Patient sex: M
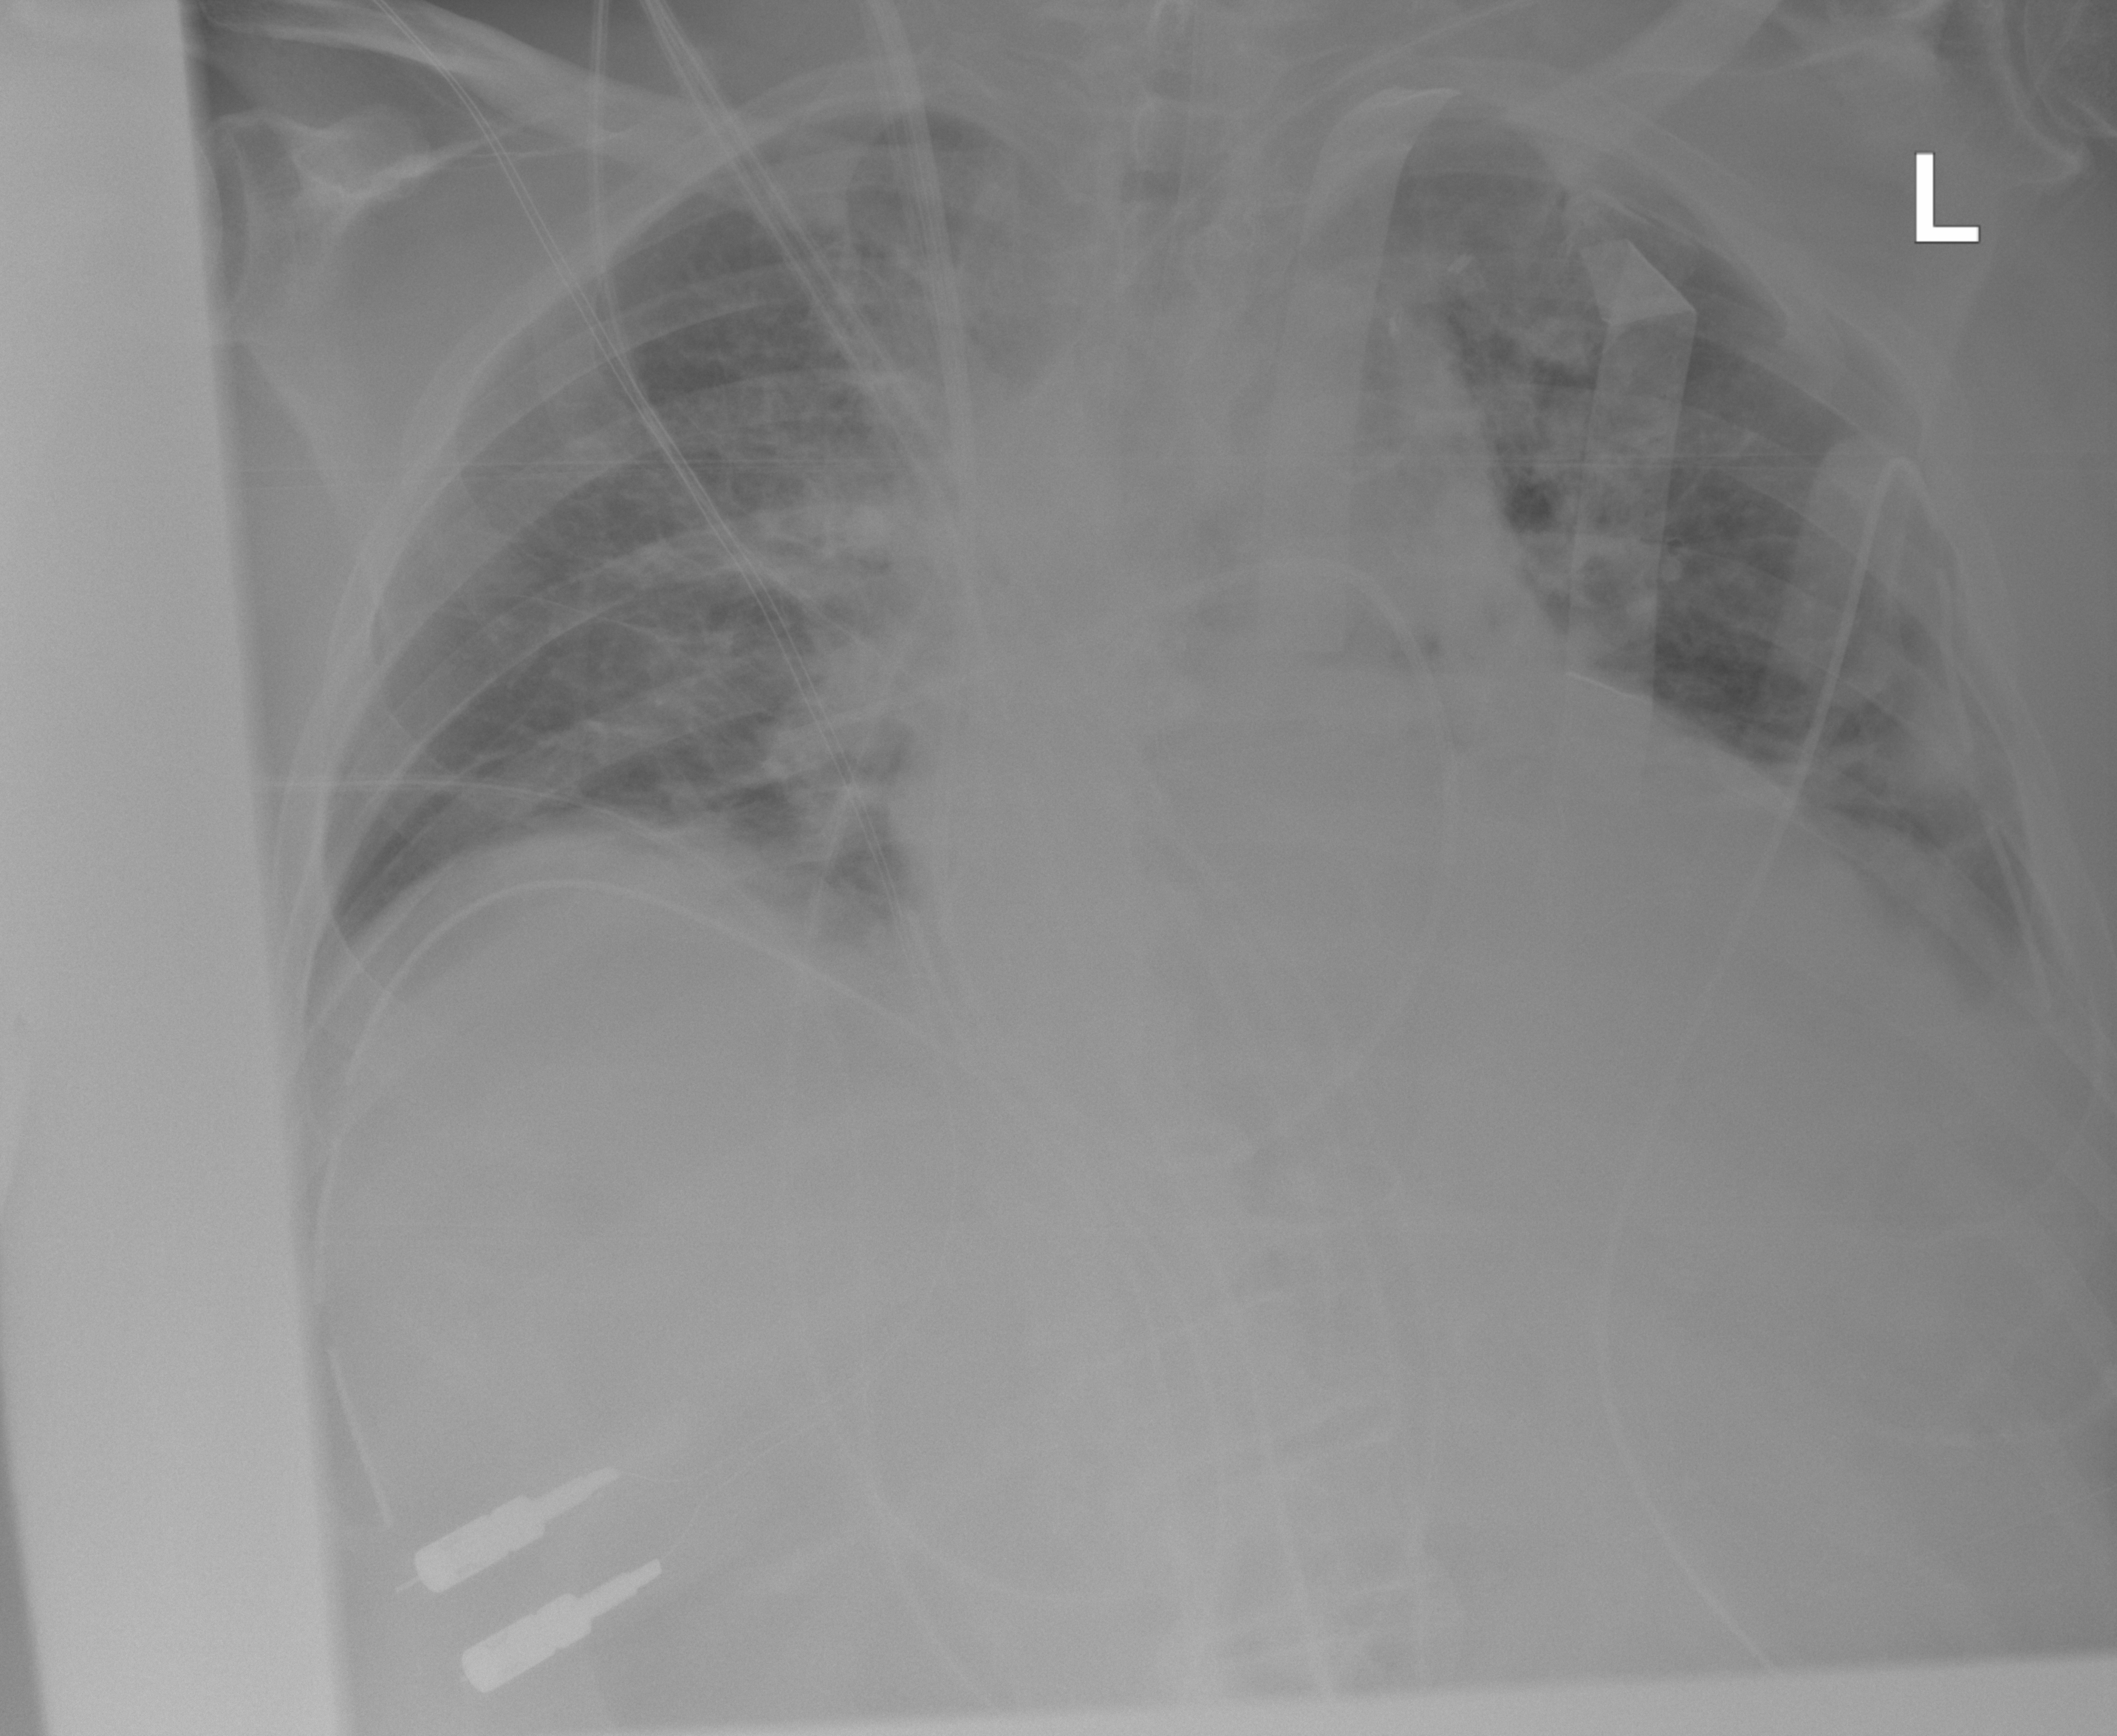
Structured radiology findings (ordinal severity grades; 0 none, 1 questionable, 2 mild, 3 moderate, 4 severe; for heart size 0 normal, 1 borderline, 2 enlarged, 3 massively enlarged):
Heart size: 1
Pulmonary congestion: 0
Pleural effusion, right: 0
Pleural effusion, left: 1
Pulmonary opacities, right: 0
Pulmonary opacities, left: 1
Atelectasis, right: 2
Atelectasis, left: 2